Question: I have a very odd bug which I find very hard to debug. I have a one to many relationship that is not set for one object fetched. I am using Restkit and Core Data. Here is the json that I download:
'''
{ "chapterExerciseFiles" : [ ],
"chapterExerciseUrls" : [ { "description" : "",
"id" : 43,
"name" : "Webb^vning",
"title" : "Webb^vningar",
"type" : "WEB_EXERCISE_LINK",
"url" : "http://..."
} ],
"fromPage" : 1,
"id" : 43,
"index" : 1,
"isbn" : "9789127434400",
"pageExercises" : [ ],
"title" : "Echo 5 Short Stories",
"toPage" : 5
} //...
'''
The model looks like this:

The mapping:
'''
+ (RKEntityMapping *)chapterExerciseMapping
{
RKEntityMapping *chapterExerciseMapping = [RKEntityMapping mappingForEntityForName:@"ChapterExercise" inManagedObjectStore:[RKObjectManager sharedManager].managedObjectStore];
[chapterExerciseMapping addAttributeMappingsFromArray:@[
@"index",
@"title"
]];
[chapterExerciseMapping addAttributeMappingsFromDictionary:@{
@"id": @"chapterExerciseID",
@"toPage": @"toPageNumber",
@"fromPage": @"fromPageNumber"
}];
[chapterExerciseMapping addRelationshipMappingWithSourceKeyPath:@"chapterExerciseFiles" mapping:[IBResponseMapping exerciseFileMapping]];
[chapterExerciseMapping addRelationshipMappingWithSourceKeyPath:@"chapterExerciseUrls" mapping:[IBResponseMapping exerciseUrlMapping]];
[chapterExerciseMapping addRelationshipMappingWithSourceKeyPath:@"pageExercises" mapping:[IBResponseMapping pageExerciseMapping]];
return chapterExerciseMapping;
}
+ (RKEntityMapping *)exerciseUrlMapping
{
RKEntityMapping *exerciseUrlMapping = [RKEntityMapping mappingForEntityForName:@"ExerciseUrl" inManagedObjectStore:[RKObjectManager sharedManager].managedObjectStore];
[exerciseUrlMapping addAttributeMappingsFromArray:@[
@"type",
@"url"
]];
[exerciseUrlMapping addAttributeMappingsFromDictionary:@{
@"description": @"urlDescription",
@"id" : @"urlID",
@"name" : @"title",
@"title" : @"sectionTitle"
}];
return exerciseUrlMapping;
}
'''
The weird thing is that "some" 'chapterExercisesUrls' do get set, but not the first.
Logging Restkit shows that 'chapterExerciseUrls' is empty when fetching:
'''
<IBChapterExercise: 0x16f2f6b0> (entity: ChapterExercise; id: 0x16f2f6f0 <x-coredata:///ChapterExercise/t529D851C-D8EF-4669-B197-9FF24B5CAE862267> ; data: {
bookData = nil;
chapterExerciseFiles = (
);
chapterExerciseID = 43;
chapterExerciseUrls = (
);
fromPageNumber = 1;
index = 1;
pageExercises = (
);
title = "Echo 5 Short Stories";
toPageNumber = 5;
}),
'''
Here is another object that do get the right mapping:
'''
<IBChapterExercise: 0x14c73920> (entity: ChapterExercise; id: 0x14c8bae0 <x-coredata:///ChapterExercise/t529D851C-D8EF-4669-B197-9FF24B5CAE862295> ; data: {
bookData = nil;
chapterExerciseFiles = (
);
chapterExerciseID = 45;
chapterExerciseUrls = (
"0x14ca2f60 <x-coredata:///ExerciseUrl/t529D851C-D8EF-4669-B197-9FF24B5CAE862296>"
);
fromPageNumber = 16;
index = 3;
pageExercises = (
"0x14cbea40 <x-coredata:///PageExercise/t529D851C-D8EF-4669-B197-9FF24B5CAE862300>",
"0x14c98af0 <x-coredata:///PageExercise/t529D851C-D8EF-4669-B197-9FF24B5CAE862297>",
"0x16f30000 <x-coredata:///PageExercise/t529D851C-D8EF-4669-B197-9FF24B5CAE862305>"
);
title = "Right up to the Limits";
toPageNumber = 25;
}),
'''
The problem is seen on both OSX and iOS. Any ideas on how to debug this further?
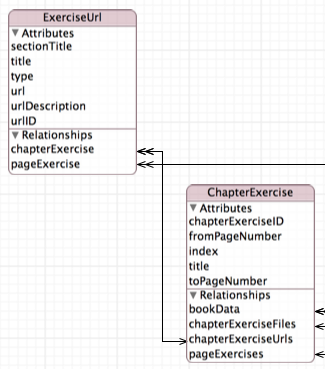
Answer: You need to add unique identifier info to the mappings to allow RestKit to find existing items and prevent the creation of duplicates.